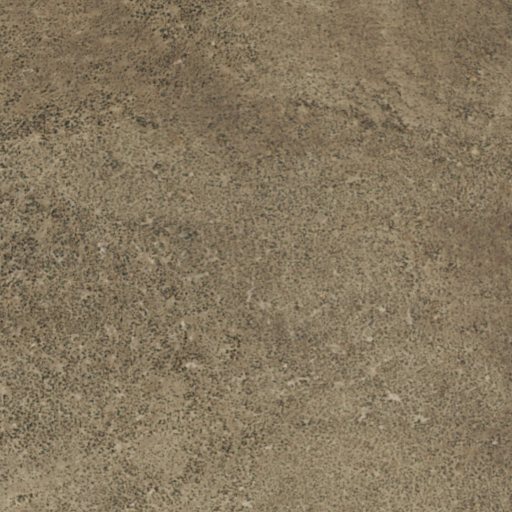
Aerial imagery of mountain in Nevada named Rubber Hill containing only shrub